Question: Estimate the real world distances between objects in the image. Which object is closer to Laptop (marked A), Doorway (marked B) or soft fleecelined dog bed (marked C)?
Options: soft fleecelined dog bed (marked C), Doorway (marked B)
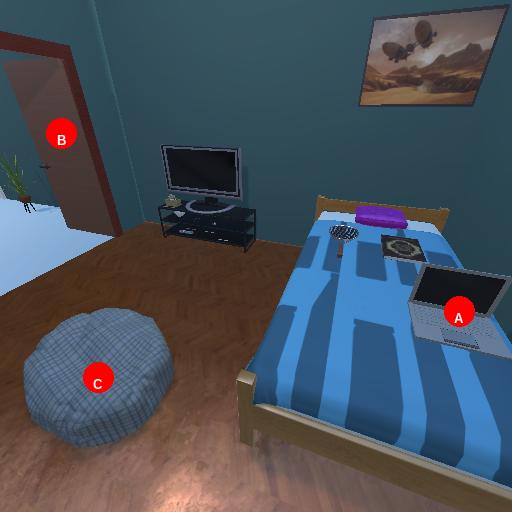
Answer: soft fleecelined dog bed (marked C)